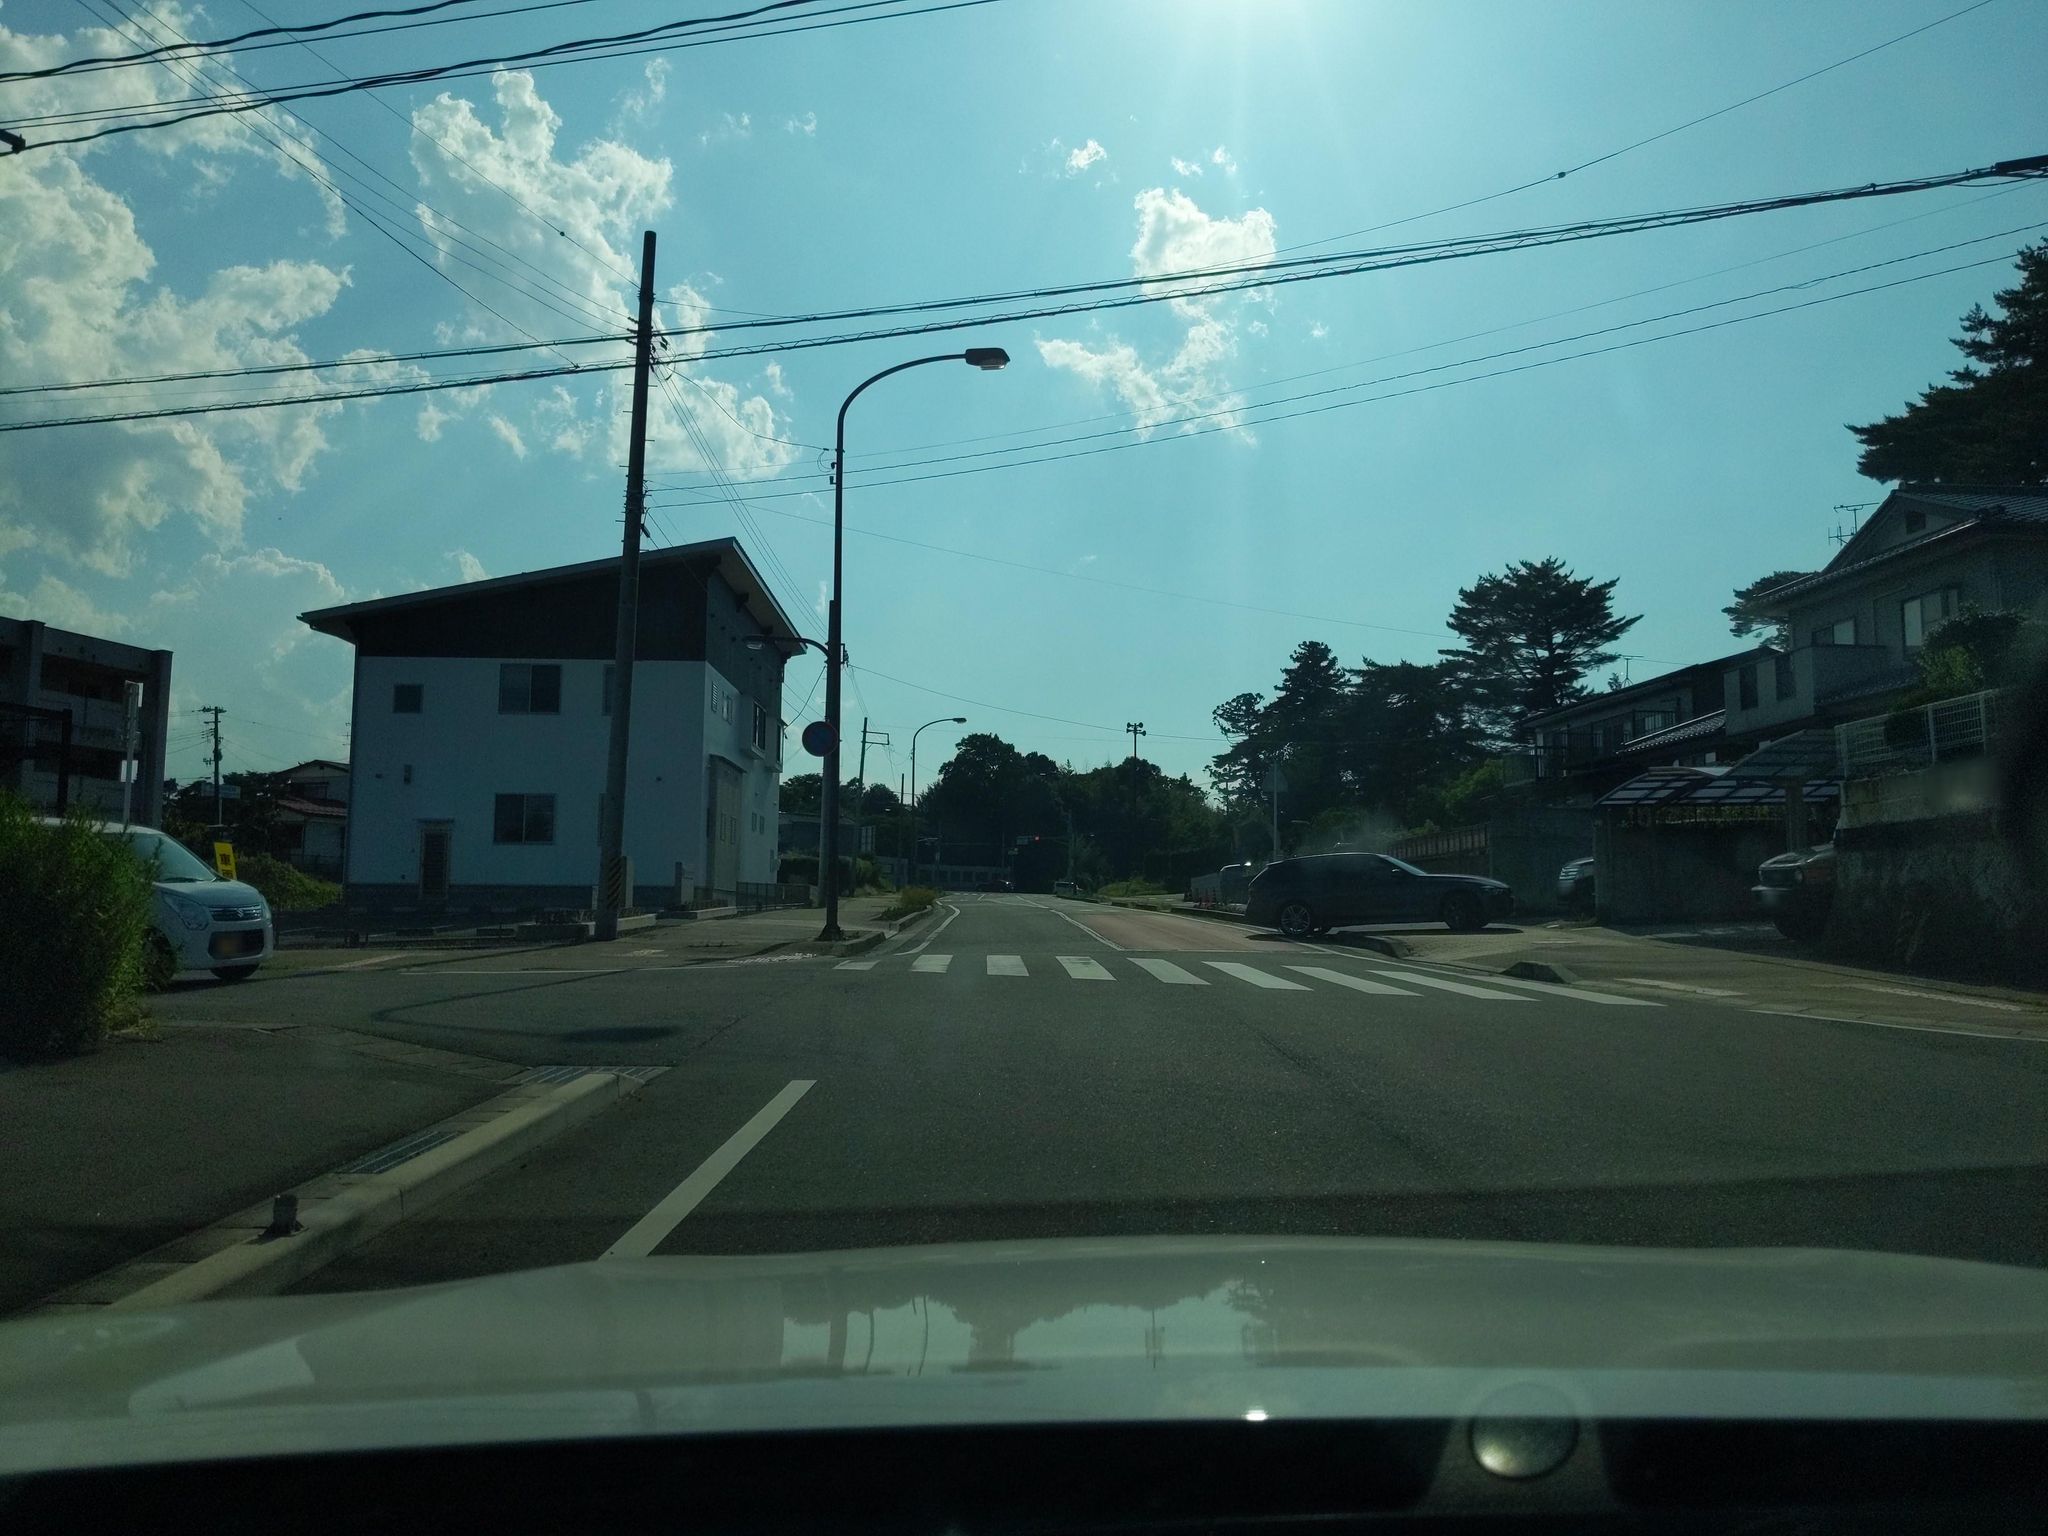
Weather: clear
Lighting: day
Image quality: good
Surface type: driving surface
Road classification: unclassified, tertiary
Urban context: suburban or peri-urban
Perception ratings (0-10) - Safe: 2.87, Lively: 6.7, Beautiful: 1.61, Boring: 7.23, Depressing: 6.26, Wealthy: 0.54